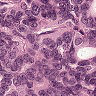
Metastatic tissue present: yes